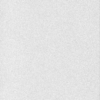
Label: dusty